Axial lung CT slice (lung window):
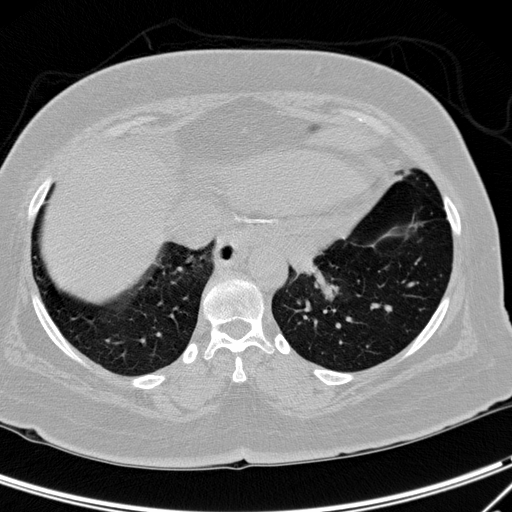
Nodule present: no